Question: I recently upgraded from 1.9.2 to 1.9.3 and noticed that test output (Test::Unit) is missing some items, specifically the words "FAIL" and "ERROR", and the assertion message. Any idea what's wrong?
Here's a screen shot:

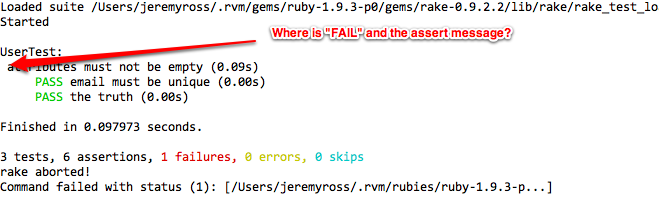
Answer: Fixed this by changing
'''
gem 'turn', '0.8.2', :require => false
'''
to
'''
gem 'turn', :require => false
'''